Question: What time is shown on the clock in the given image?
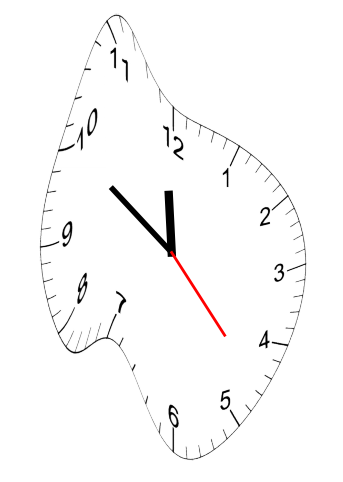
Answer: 11:50:23